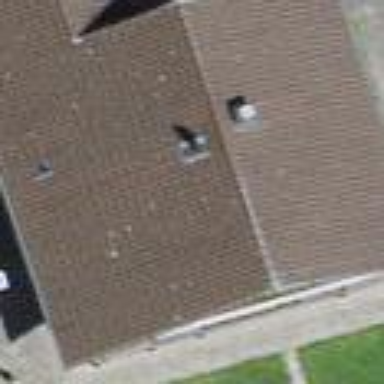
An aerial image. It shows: Residential building.